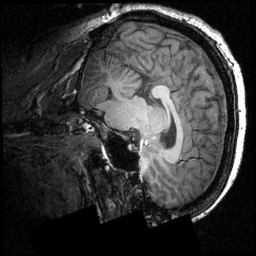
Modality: T1w
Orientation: sagittal
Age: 28
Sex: male
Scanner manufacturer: siemens
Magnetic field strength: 3.951 T
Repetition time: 1.5 s
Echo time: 0.00335 s